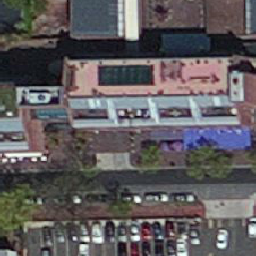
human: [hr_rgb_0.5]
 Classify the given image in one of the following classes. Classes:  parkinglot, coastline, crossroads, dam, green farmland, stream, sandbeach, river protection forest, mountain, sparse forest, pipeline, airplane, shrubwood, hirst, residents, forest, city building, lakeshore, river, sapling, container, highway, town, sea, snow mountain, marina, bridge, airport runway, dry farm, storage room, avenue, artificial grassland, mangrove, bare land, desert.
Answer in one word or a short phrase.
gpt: city building